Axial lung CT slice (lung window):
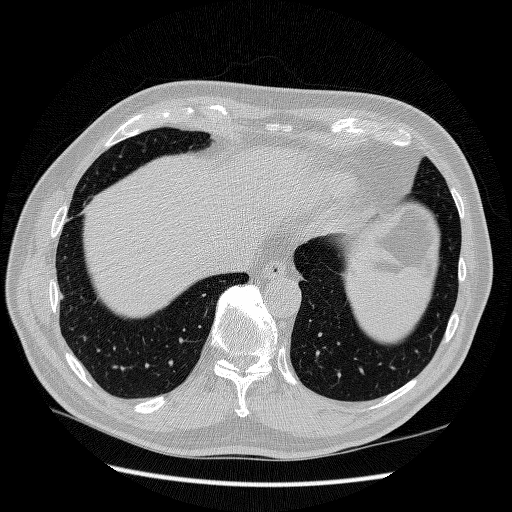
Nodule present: no